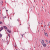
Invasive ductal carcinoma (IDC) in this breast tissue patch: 1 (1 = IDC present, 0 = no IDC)